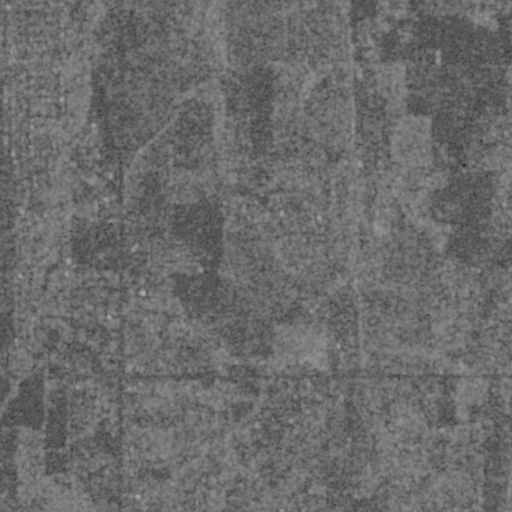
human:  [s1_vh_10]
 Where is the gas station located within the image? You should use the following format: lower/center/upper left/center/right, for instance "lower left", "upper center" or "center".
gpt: The gas station is located in the lower left of the image.
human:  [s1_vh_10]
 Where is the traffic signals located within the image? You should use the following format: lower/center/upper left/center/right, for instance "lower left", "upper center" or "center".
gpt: The traffic signals is located in the lower left of the image.
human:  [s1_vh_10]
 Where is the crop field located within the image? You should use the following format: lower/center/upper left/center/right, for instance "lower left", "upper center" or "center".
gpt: There is no crop field in the image.

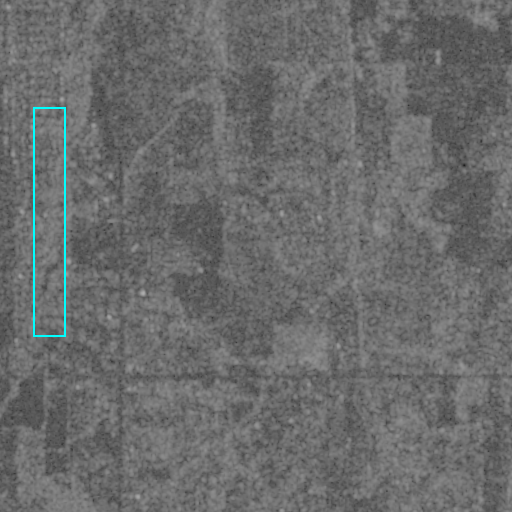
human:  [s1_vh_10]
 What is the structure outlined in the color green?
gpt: There is no green outline.
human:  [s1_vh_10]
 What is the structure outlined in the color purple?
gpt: There is no structure outlined in purple.